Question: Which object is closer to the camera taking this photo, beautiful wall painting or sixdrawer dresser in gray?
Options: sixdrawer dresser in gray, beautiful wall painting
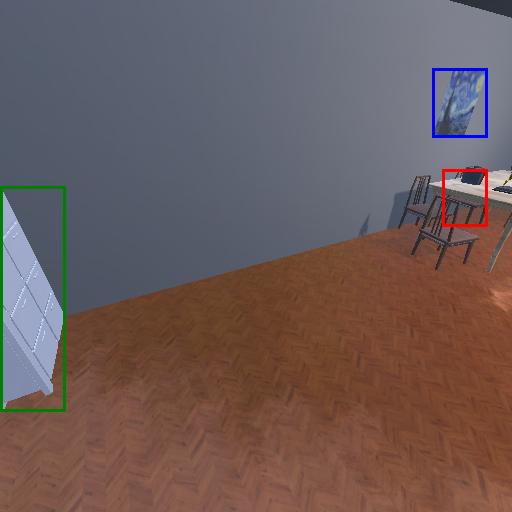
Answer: sixdrawer dresser in gray